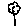
Label: flower